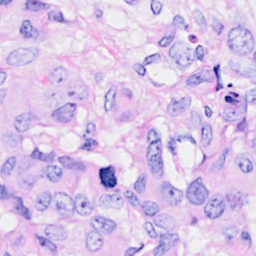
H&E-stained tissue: Breast